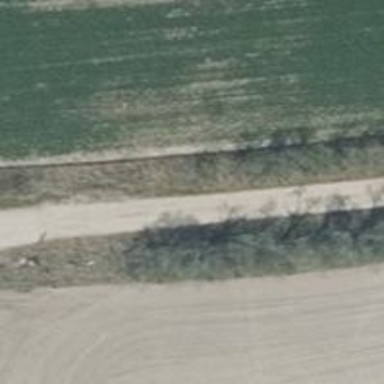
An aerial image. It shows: Row of deciduous broadleaved trees.